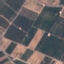
Land use / land cover: PermanentCrop